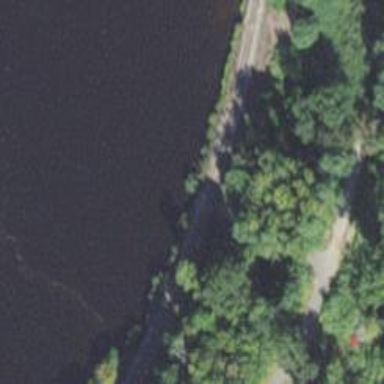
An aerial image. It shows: Disused railway siding.